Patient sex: M
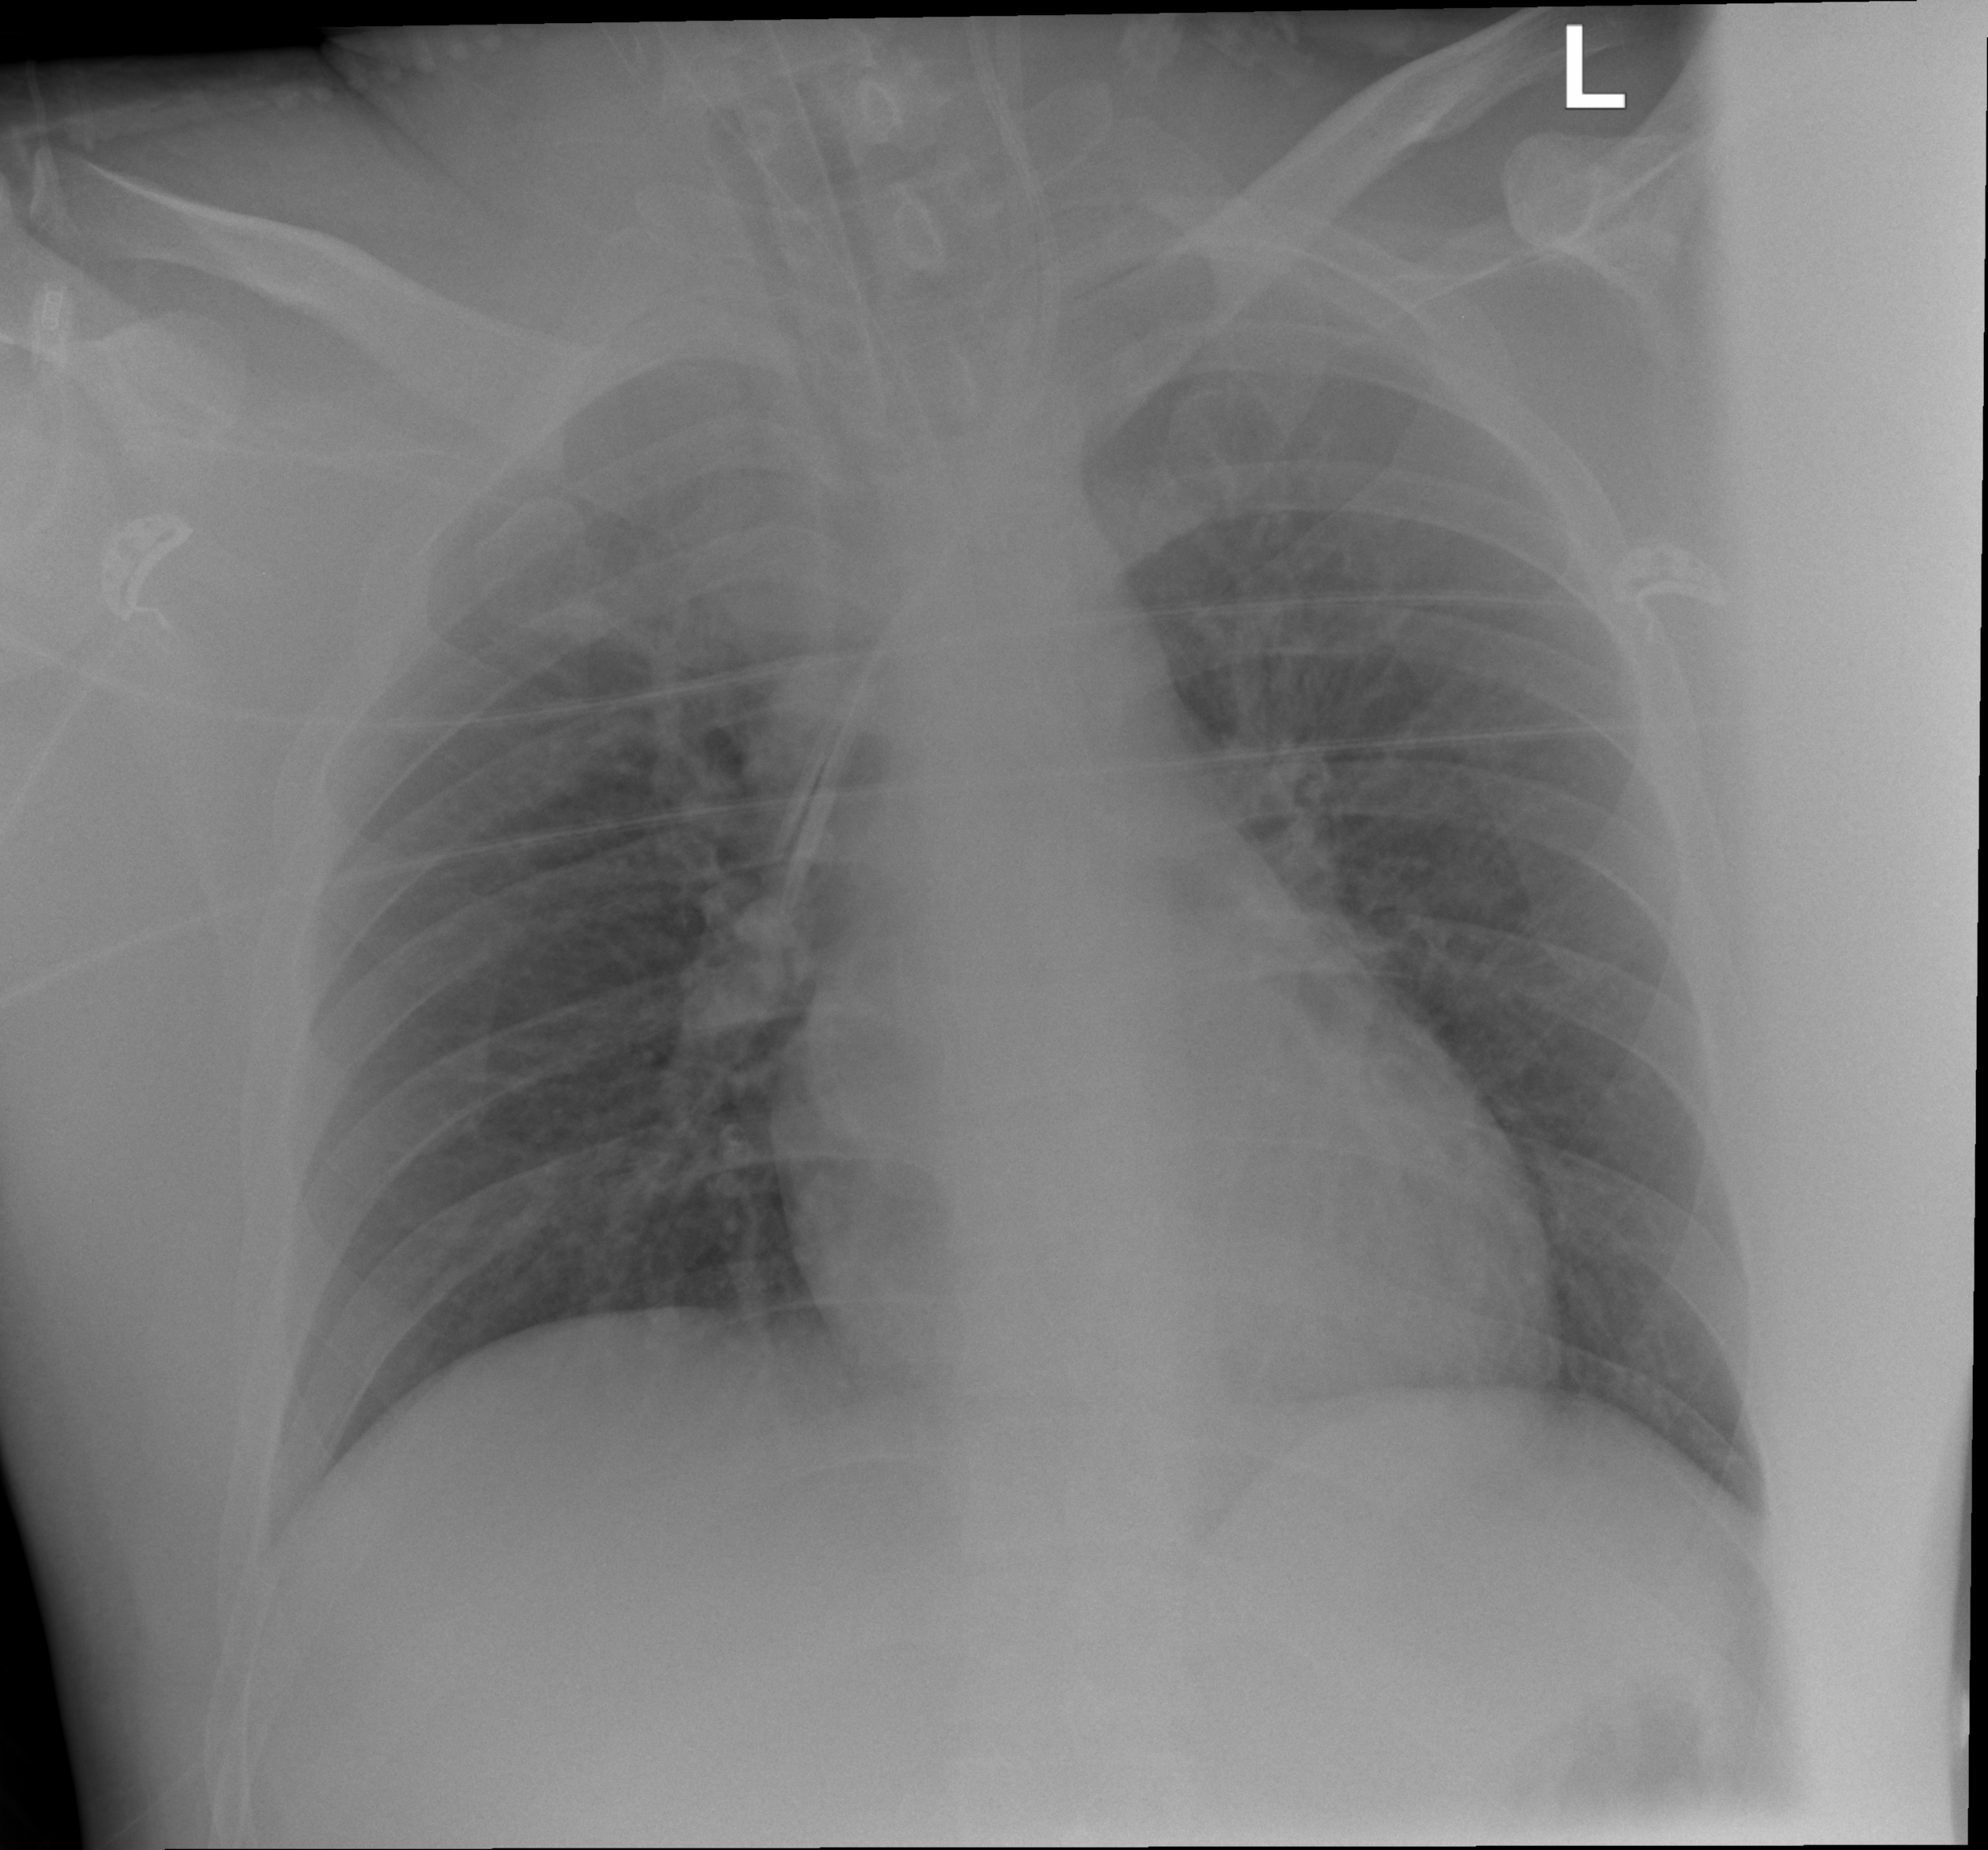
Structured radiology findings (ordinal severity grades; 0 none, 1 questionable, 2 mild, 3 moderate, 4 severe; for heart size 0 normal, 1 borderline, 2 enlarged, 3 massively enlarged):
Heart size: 1
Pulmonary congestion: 2
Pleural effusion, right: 0
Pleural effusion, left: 0
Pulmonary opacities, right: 0
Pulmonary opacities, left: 0
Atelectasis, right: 0
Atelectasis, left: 0